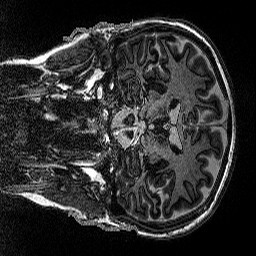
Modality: MP2RAGE
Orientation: coronal
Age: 25
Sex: female
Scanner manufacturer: siemens
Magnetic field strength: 3 T
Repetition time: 5 s
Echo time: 0.00298 s